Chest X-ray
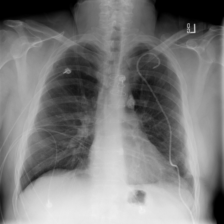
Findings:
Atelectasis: positive
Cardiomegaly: negative
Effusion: negative
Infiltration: negative
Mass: negative
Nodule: negative
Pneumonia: negative
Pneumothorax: positive
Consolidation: negative
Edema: negative
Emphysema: negative
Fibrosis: negative
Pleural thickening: negative
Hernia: negative